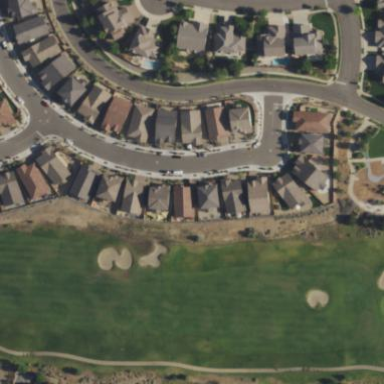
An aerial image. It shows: Rough grassy area used for golf.